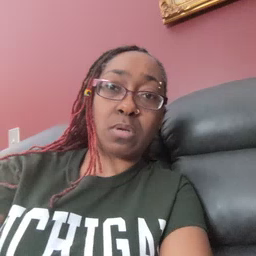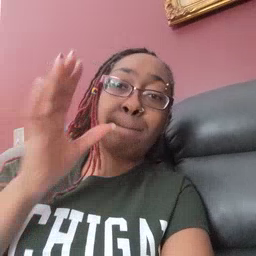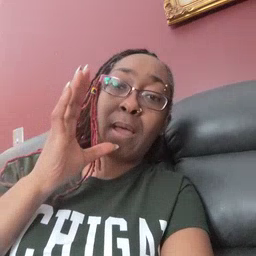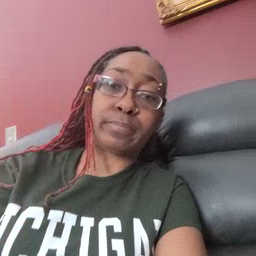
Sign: mom